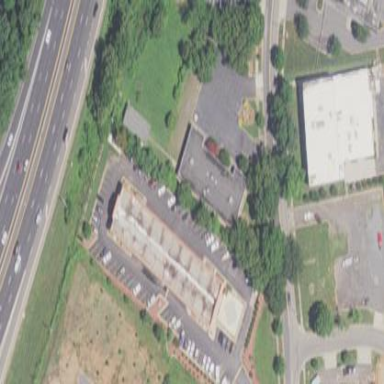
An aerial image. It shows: Motel building.